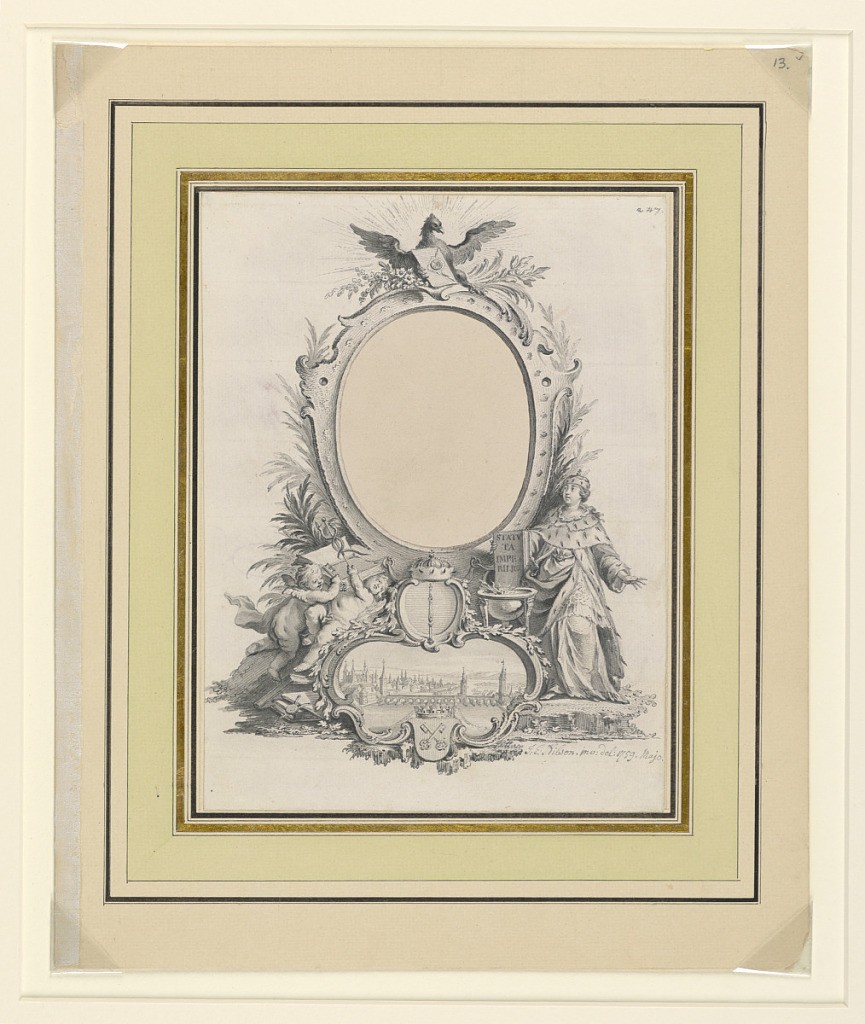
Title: Design for the Frame of the Portrait of Frederick V, King of Denmark
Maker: Johann Esaias Nilson, German, 1721 - 1788
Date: ca. 1760
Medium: Graphite, brush and black ink, wash on paper
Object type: Drawing
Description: Design for a cartouche. Various rocaille allegorical figures surround.